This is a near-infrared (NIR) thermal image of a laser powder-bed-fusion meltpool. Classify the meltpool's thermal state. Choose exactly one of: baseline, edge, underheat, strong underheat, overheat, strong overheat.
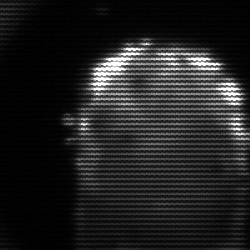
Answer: baseline